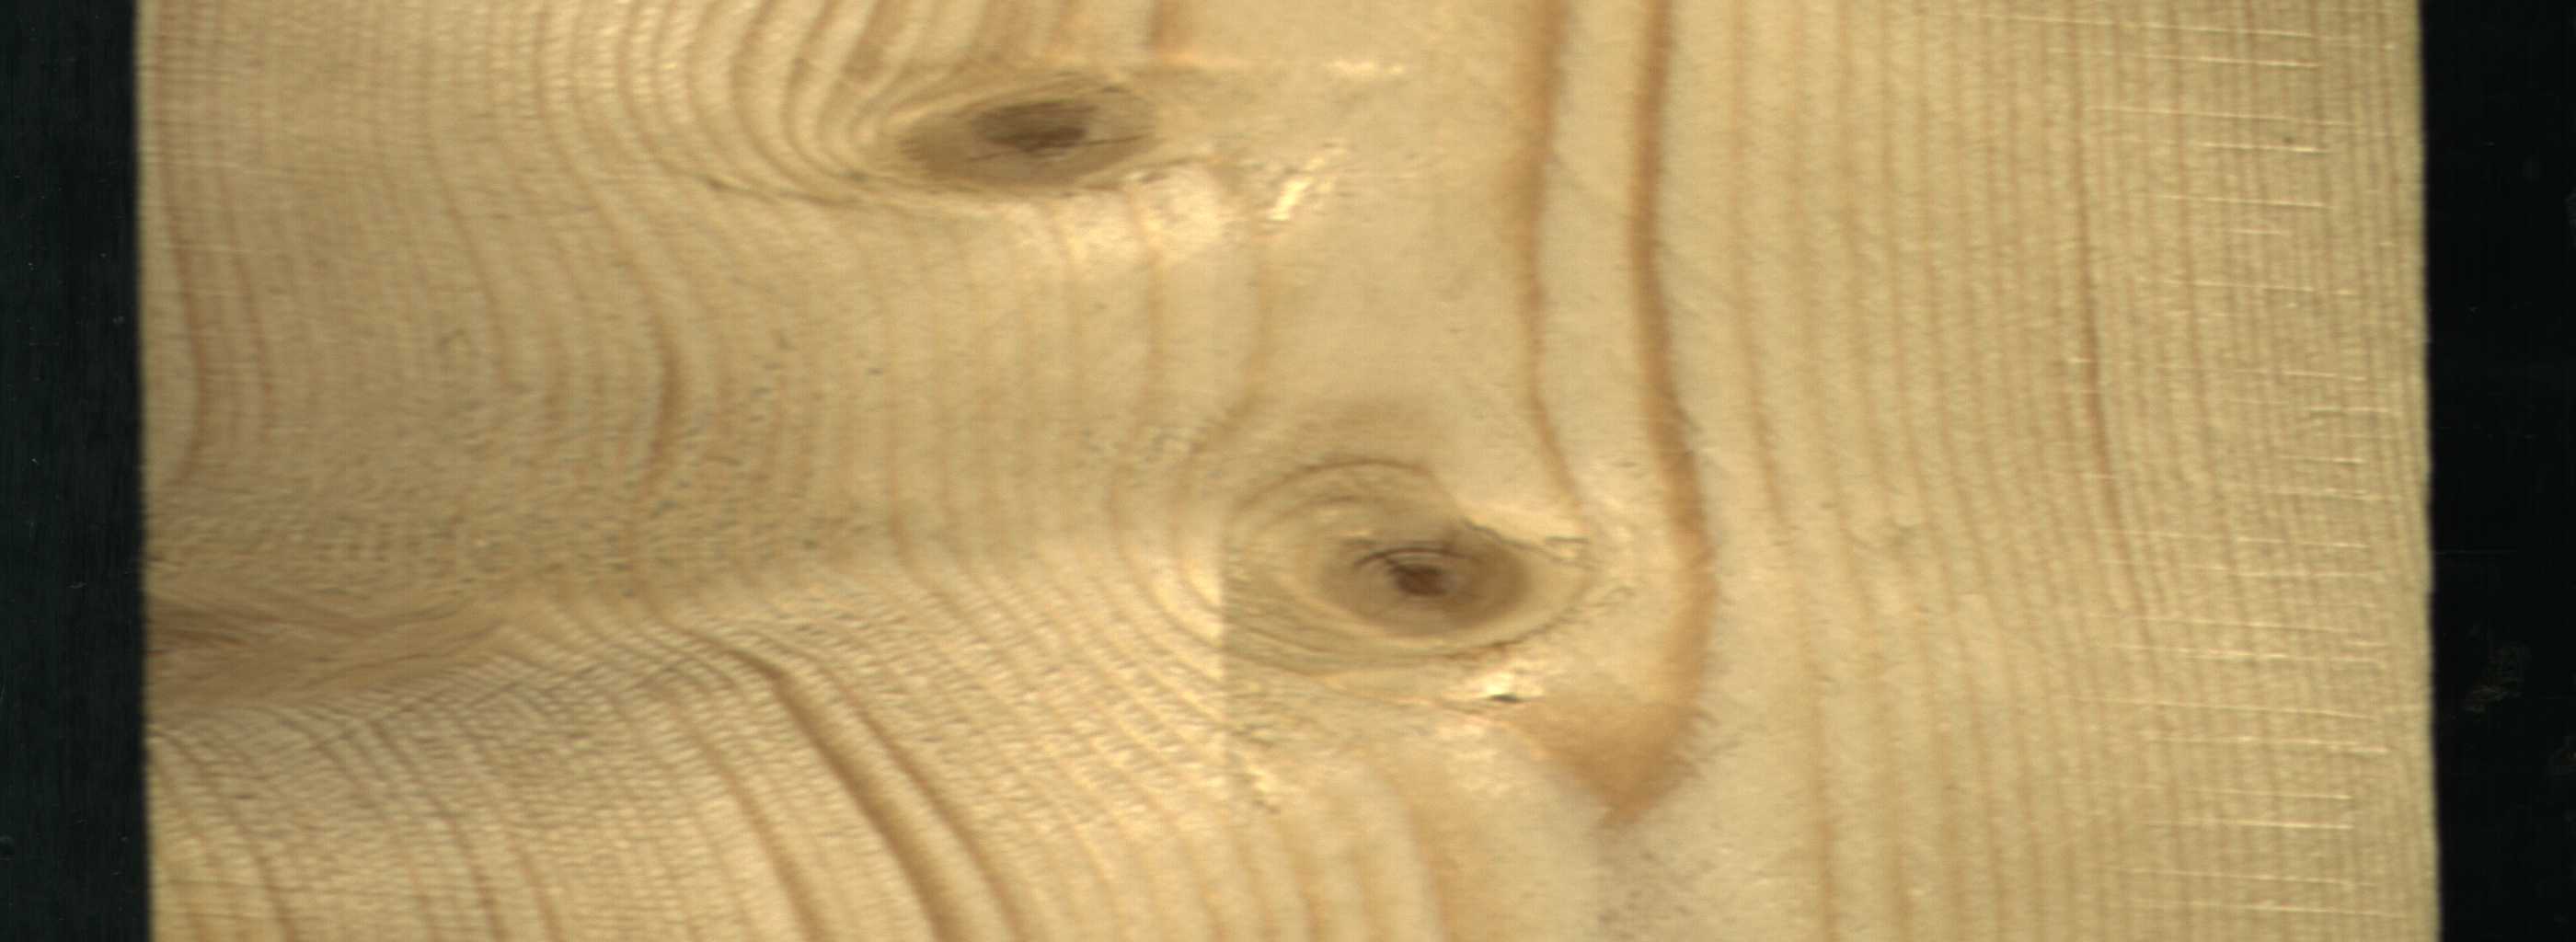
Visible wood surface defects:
Live_Knot
Live_Knot
Live_Knot